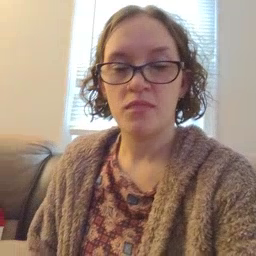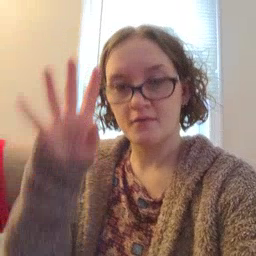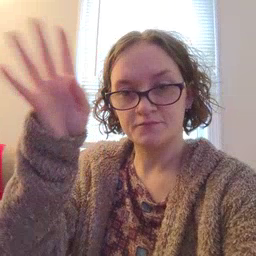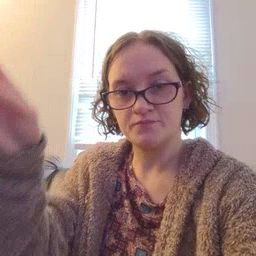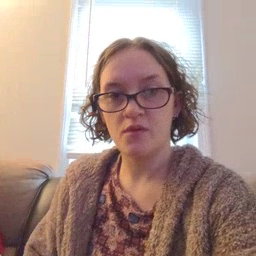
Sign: pretend